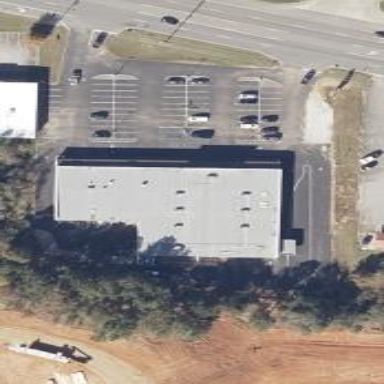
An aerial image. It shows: Retail building.